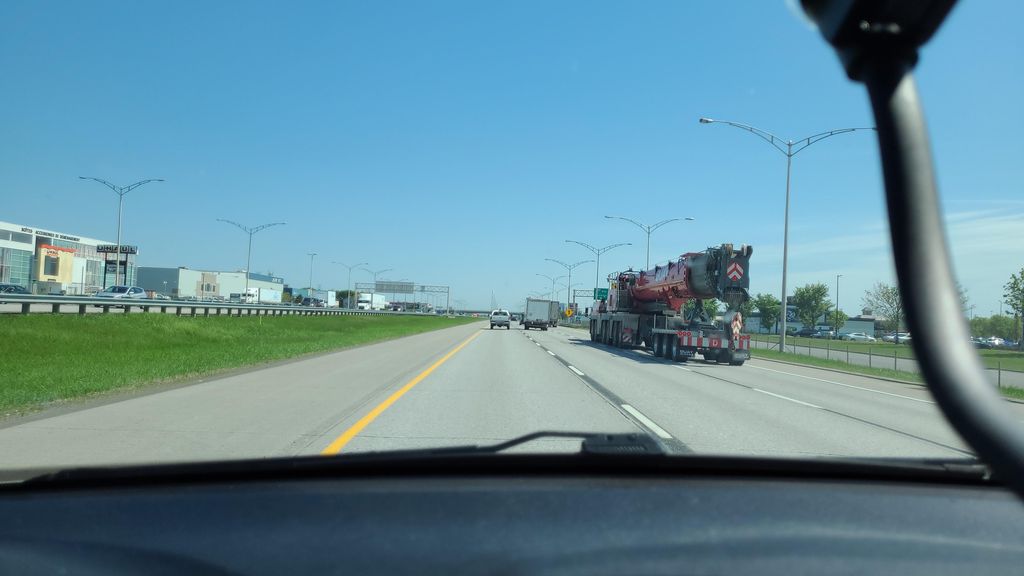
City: montreal